Question: I searched within SO but I didn't find a any suggestions to boost performances on deleting Managed Object in Core Data when dealing with relationships.
The scenario is quite simple.
As you can see there are three different entities. Each entity is linked in cascade with the next. For example, 'FirstLevel'has a relationship called 'secondLevels' to 'SecondLevel'. The delete rule from 'FirstLevel' to 'SecondLevel' is while the delete rule from 'SecondLevel' to 'FirstLevel' is . The same rules are applied between 'SecondLevel' and 'ThirdLevel'.
When I want to delete the entire graph, I perform a method like the following:
'''
NSFetchRequest *fetchRequest = [[NSFetchRequest alloc] init];
NSEntityDescription *entity = [NSEntityDescription entityForName:@"FirstLevel" inManagedObjectContext:context];
[fetchRequest setEntity:entity];
NSError *error = nil;
NSArray *items = [context executeFetchRequest:fetchRequest error:&error];
[fetchRequest release];
// delete roots object and let Core Data to do the rest...
for (NSManagedObject *managedObject in items) {
[context deleteObject:managedObject];
}
'''
Taking advantage of the rule the graph is removed. This works fast for few objects but decreases performances for many objects. In addition, I think (but I'm not very sure) that this type of deletion performs a lot of round trips to the disk, Am I wrong?
So, my question is the following: how is it possible to remove the graph without taking advantage of rule and boost performances but, at the same time, maintain graph consistency?
Thank you in advance.
I cannot delete the entire file since I have other entities in my model.
The code I posted is wrapped in the 'main' method of a 'NSOperation' subclass. This solution allows the deleting phase to be excuted in background. Since I took advantage of the deletion is performed in a semi automatic way. I only delete root objects, the 'FirstLevel' items, by means of the for loop within the posted code. In this way Core Data to do the rest for me. What I'm wondering is the following: is it possible to bybass that semi-automatic delete operation and do it manually without losing the graph consistency?
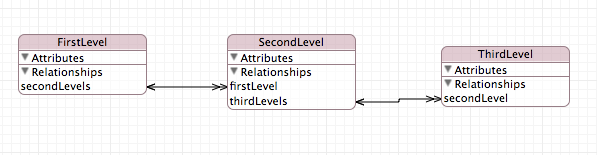
Answer: You can't do much about the time it takes to traverse and remove the objects in the database. However, you can do it in the background so the UI does not get blocked.
For example, something like (code assumes ARC - and was just typed - not compiled)...
'''
- (void)deleteAllLevelsInMOC:(NSManagedObjectContext*)moc
{
// Create a context with a private queue, so access happens on a separate thread.
NSManagedObjectContext *context = [[NSManagedObjectContext alloc] initWithConcurrencyType:NSPrivateQueueConcurrencyType];
// Insert this context into the current context hierarchy
context.parentContext = context;
// Execute the block on the queue of the context
context.performBlock:^{
NSFetchRequest *fetchRequest = [NSFetchRequest fetchRequestWithEntityName:@"FirstLevel"];
// This will not load any properties - just object id
fetchRequest.includesPropertyValues = NO;
// Iterate over all first-level objects, deleting each one
[[context executeFetchRequest:fetchRequest error:0]
enumerateObjectsUsingBlock:^(id obj, NSUInteger idx, BOOL *stop) {
[context deleteObject:obj];
}];
// Push the changes out of the context
[context save:0];
}];
}
'''
Note, that you could add a RootLevel object to your data model, and give it a one-to-many relationship to first level objects. Then, (as long as you only have one root object) all you have to do is delete that one root object, and it will delete everything else inside CoreData. If you have lots of FirstLevel objects, that would be the way to go.
Alternatively, you could connect your "new" context directly to the persistent store, make the changes, and have the other context watch for change notifications.
BTW, if you are using UIManagedDocument, you get this kind of backgrounding for free, because there is already a parent context running on its own queue, and all changes to the main context are passed off to the parent to actually do the database work.
You can do it manually, but you have to turn off the cascade rule. I have found that I want CoreData to do as much for me as possible. It reduces my margin for error.
If you are already deleting in a background thread, then how are you seeing performance issues? You must be querying during that deletion... which means you are using a MOC that does all the work.
You should take a lesson from UIManagedDocument. you should have a MOC that runs on a private queue. It does all the real work. You have a child MOC that just passes work to that worker queue.
If you are actually querying for objects not in the graph you are deleting, they could get hung up by the serializing properties of the persistent store coordinator. If that is the case, you should consider either a separate coordinator, or just have two stores.
That way, you can be deleting the objects in your graph as long as you want, while still being responsive to requests for the other objects.